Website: macys
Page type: payment
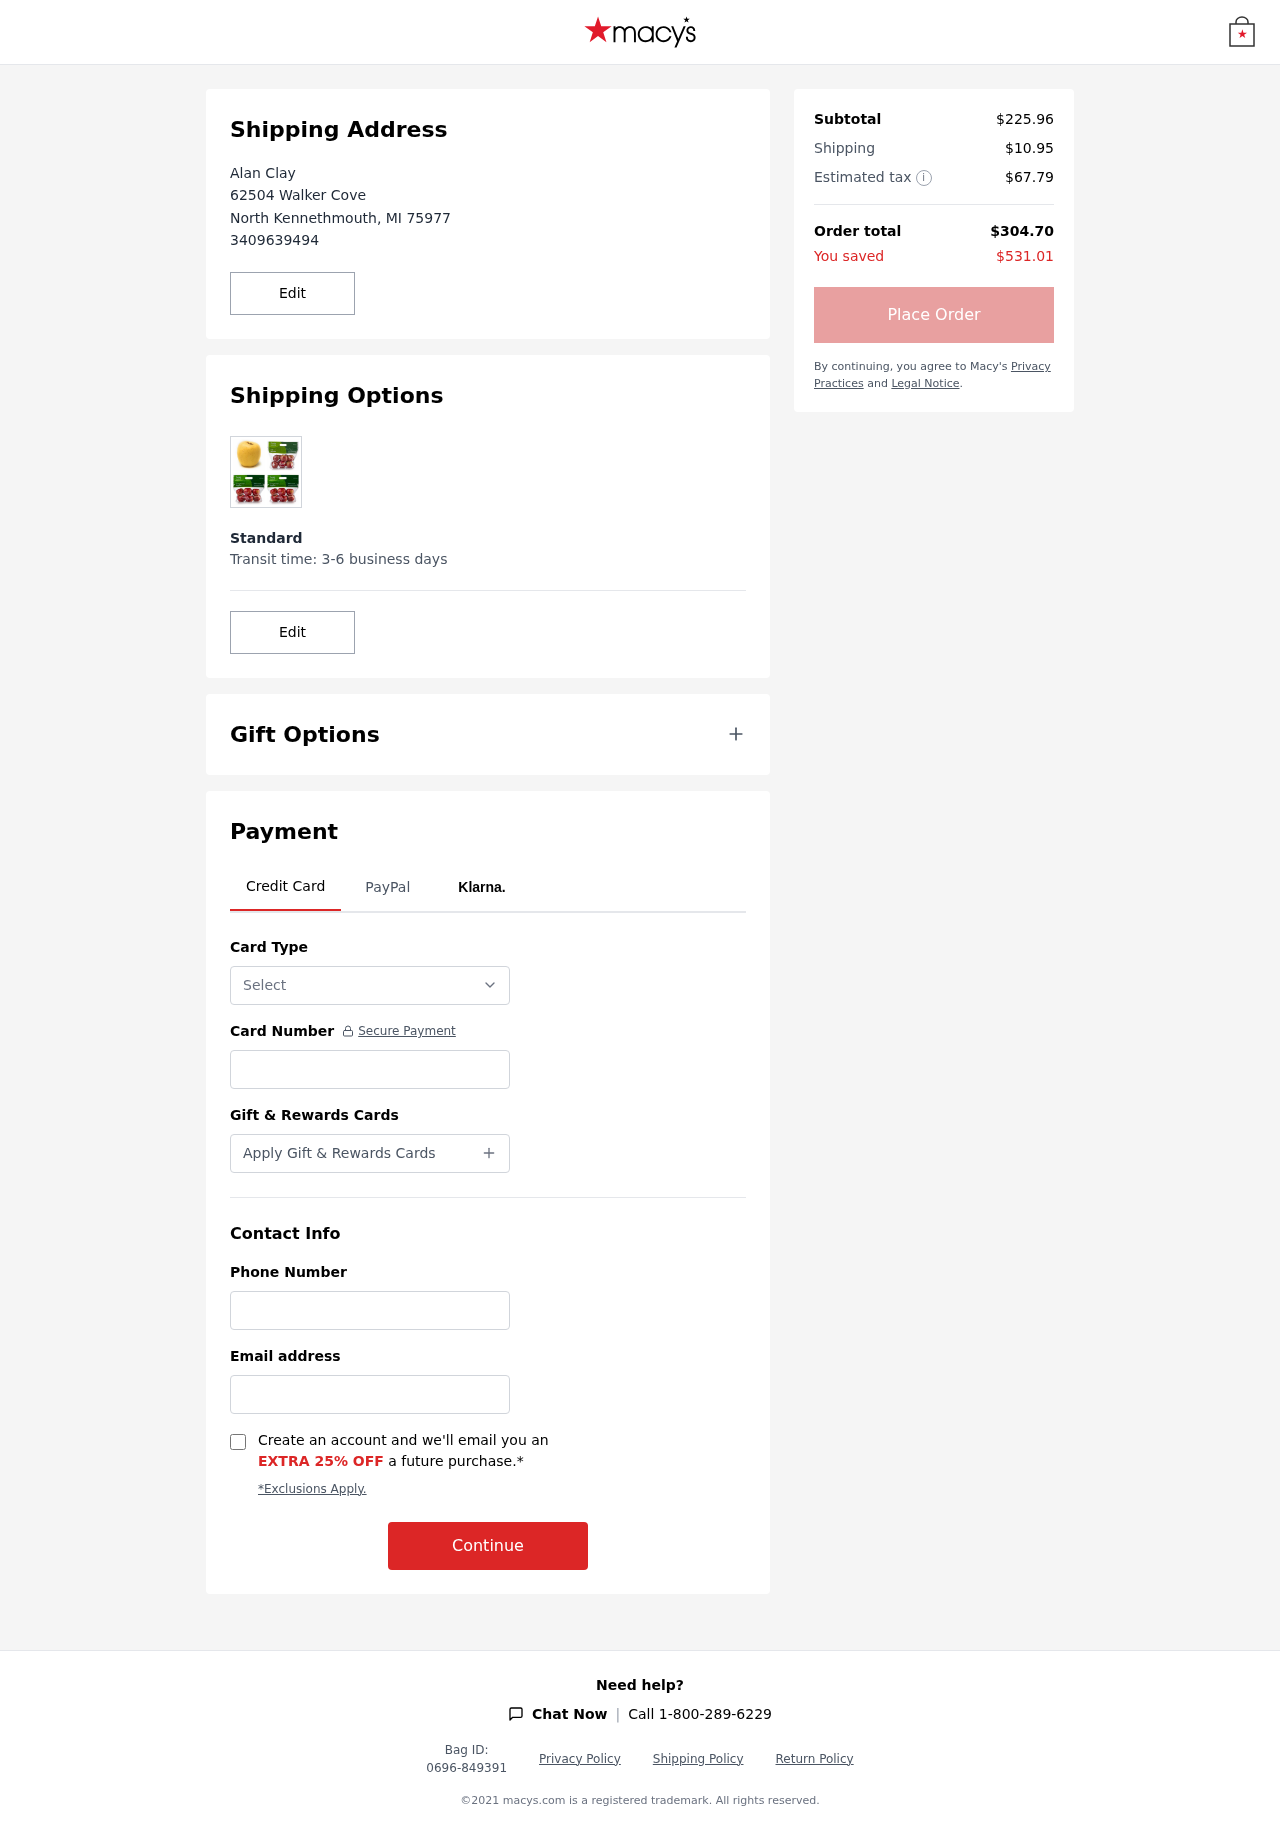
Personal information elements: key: PII_CARD_NUMBER
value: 2247 9393 9840 3889
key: PII_CARD_TYPE
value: Mastercard
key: PII_CITY
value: North Kennethmouth
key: PII_EMAIL
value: alan_clay@gmail.com
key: PII_FULLNAME
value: Alan Clay
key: PII_PHONE
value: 3409639494
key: PII_POSTCODE
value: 75977
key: PII_STATE_ABBR
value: MI
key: PII_STREET
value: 62504 Walker Cove
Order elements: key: ORDER_SUBTOTAL
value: $225.96
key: ORDER_SHIPPING_COST
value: $10.95
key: ORDER_TAX
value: $67.79
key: ORDER_TOTAL
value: $304.70
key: ORDER_SAVINGS
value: $531.01